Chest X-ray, PA view. Patient: 77 years old, sex M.
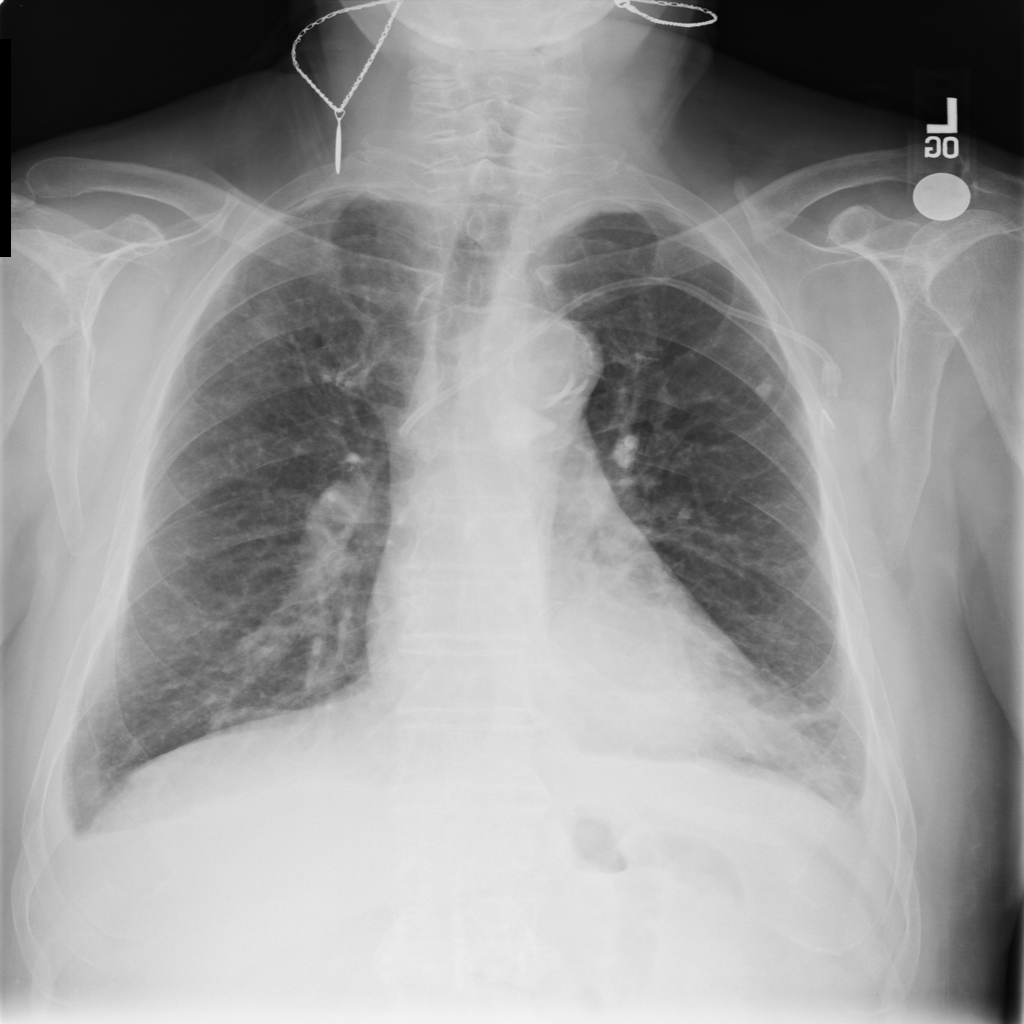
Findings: Effusion, Mass